Aerial crown-view tile of a tropical tree (Barro Colorado Island, Panama), acquired 20250715:
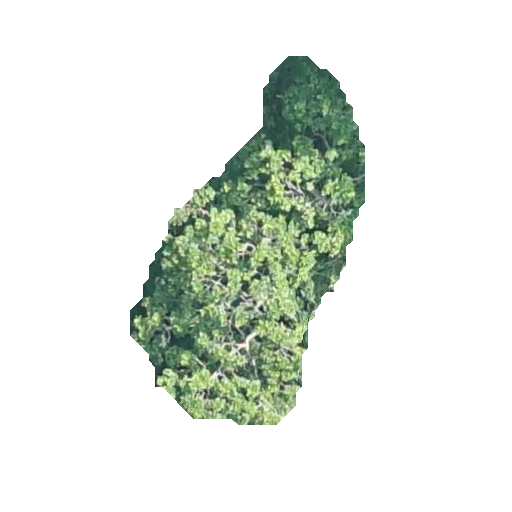
Species: Simarouba amara
GBIF accepted scientific name: Simarouba amara
Crown area: 76.112 m²